Question: I am trying to create some clickable image in android that fills up the width of the screen, but the height of the clickable surface matches the height of the the image itself.

I have the following code:
'''
<RelativeLayout
android:layout_width="match_parent"
android:layout_height="wrap_content" >
<ImageView
android:id="@+id/imageButton"
android:layout_width="wrap_content"
android:layout_height="wrap_content"
android:src="@drawable/image1"
android:onClick="onClick2" />
</RelativeLayout>
'''
None of the answers posted so far have helped me, 'FitXY' doesn't help as I want to retain aspect ratio. The other answers regarding image button or changing the scale type, give me exactly the same problem.
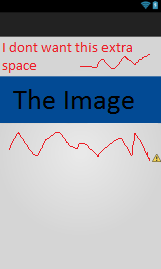
Answer: the tag needed is 'android:adjustViewBounds="true"'
'''
<?xml version="1.0" encoding="utf-8"?>
<RelativeLayout xmlns:android="http://schemas.android.com/apk/res/android"
android:layout_height = "fill_parent" android:layout_width = "fill_parent">
<ImageView
android:layout_width = "wrap_content"
android:adjustViewBounds="true"
android:layout_height = "wrap_content" android:id = "@+id/ImageView1"
android:src = "@drawable/ic_launcher"/>
<ImageView android:layout_width = "wrap_content"
android:layout_height = "wrap_content" android:id = "@+id/ImageView2"
android:src = "@drawable/ic_launcher"
android:adjustViewBounds="true"
android:layout_below = "@+id/ImageView1"/>
</RelativeLayout>
'''